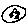
Label: moon